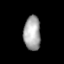
Tissue: lung
Cell type: Endothelial cells
Senescence score: 0.634
Nuclear area (px): 567
Mean DAPI intensity: 166.095